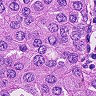
Metastatic tissue present: yes